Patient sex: M
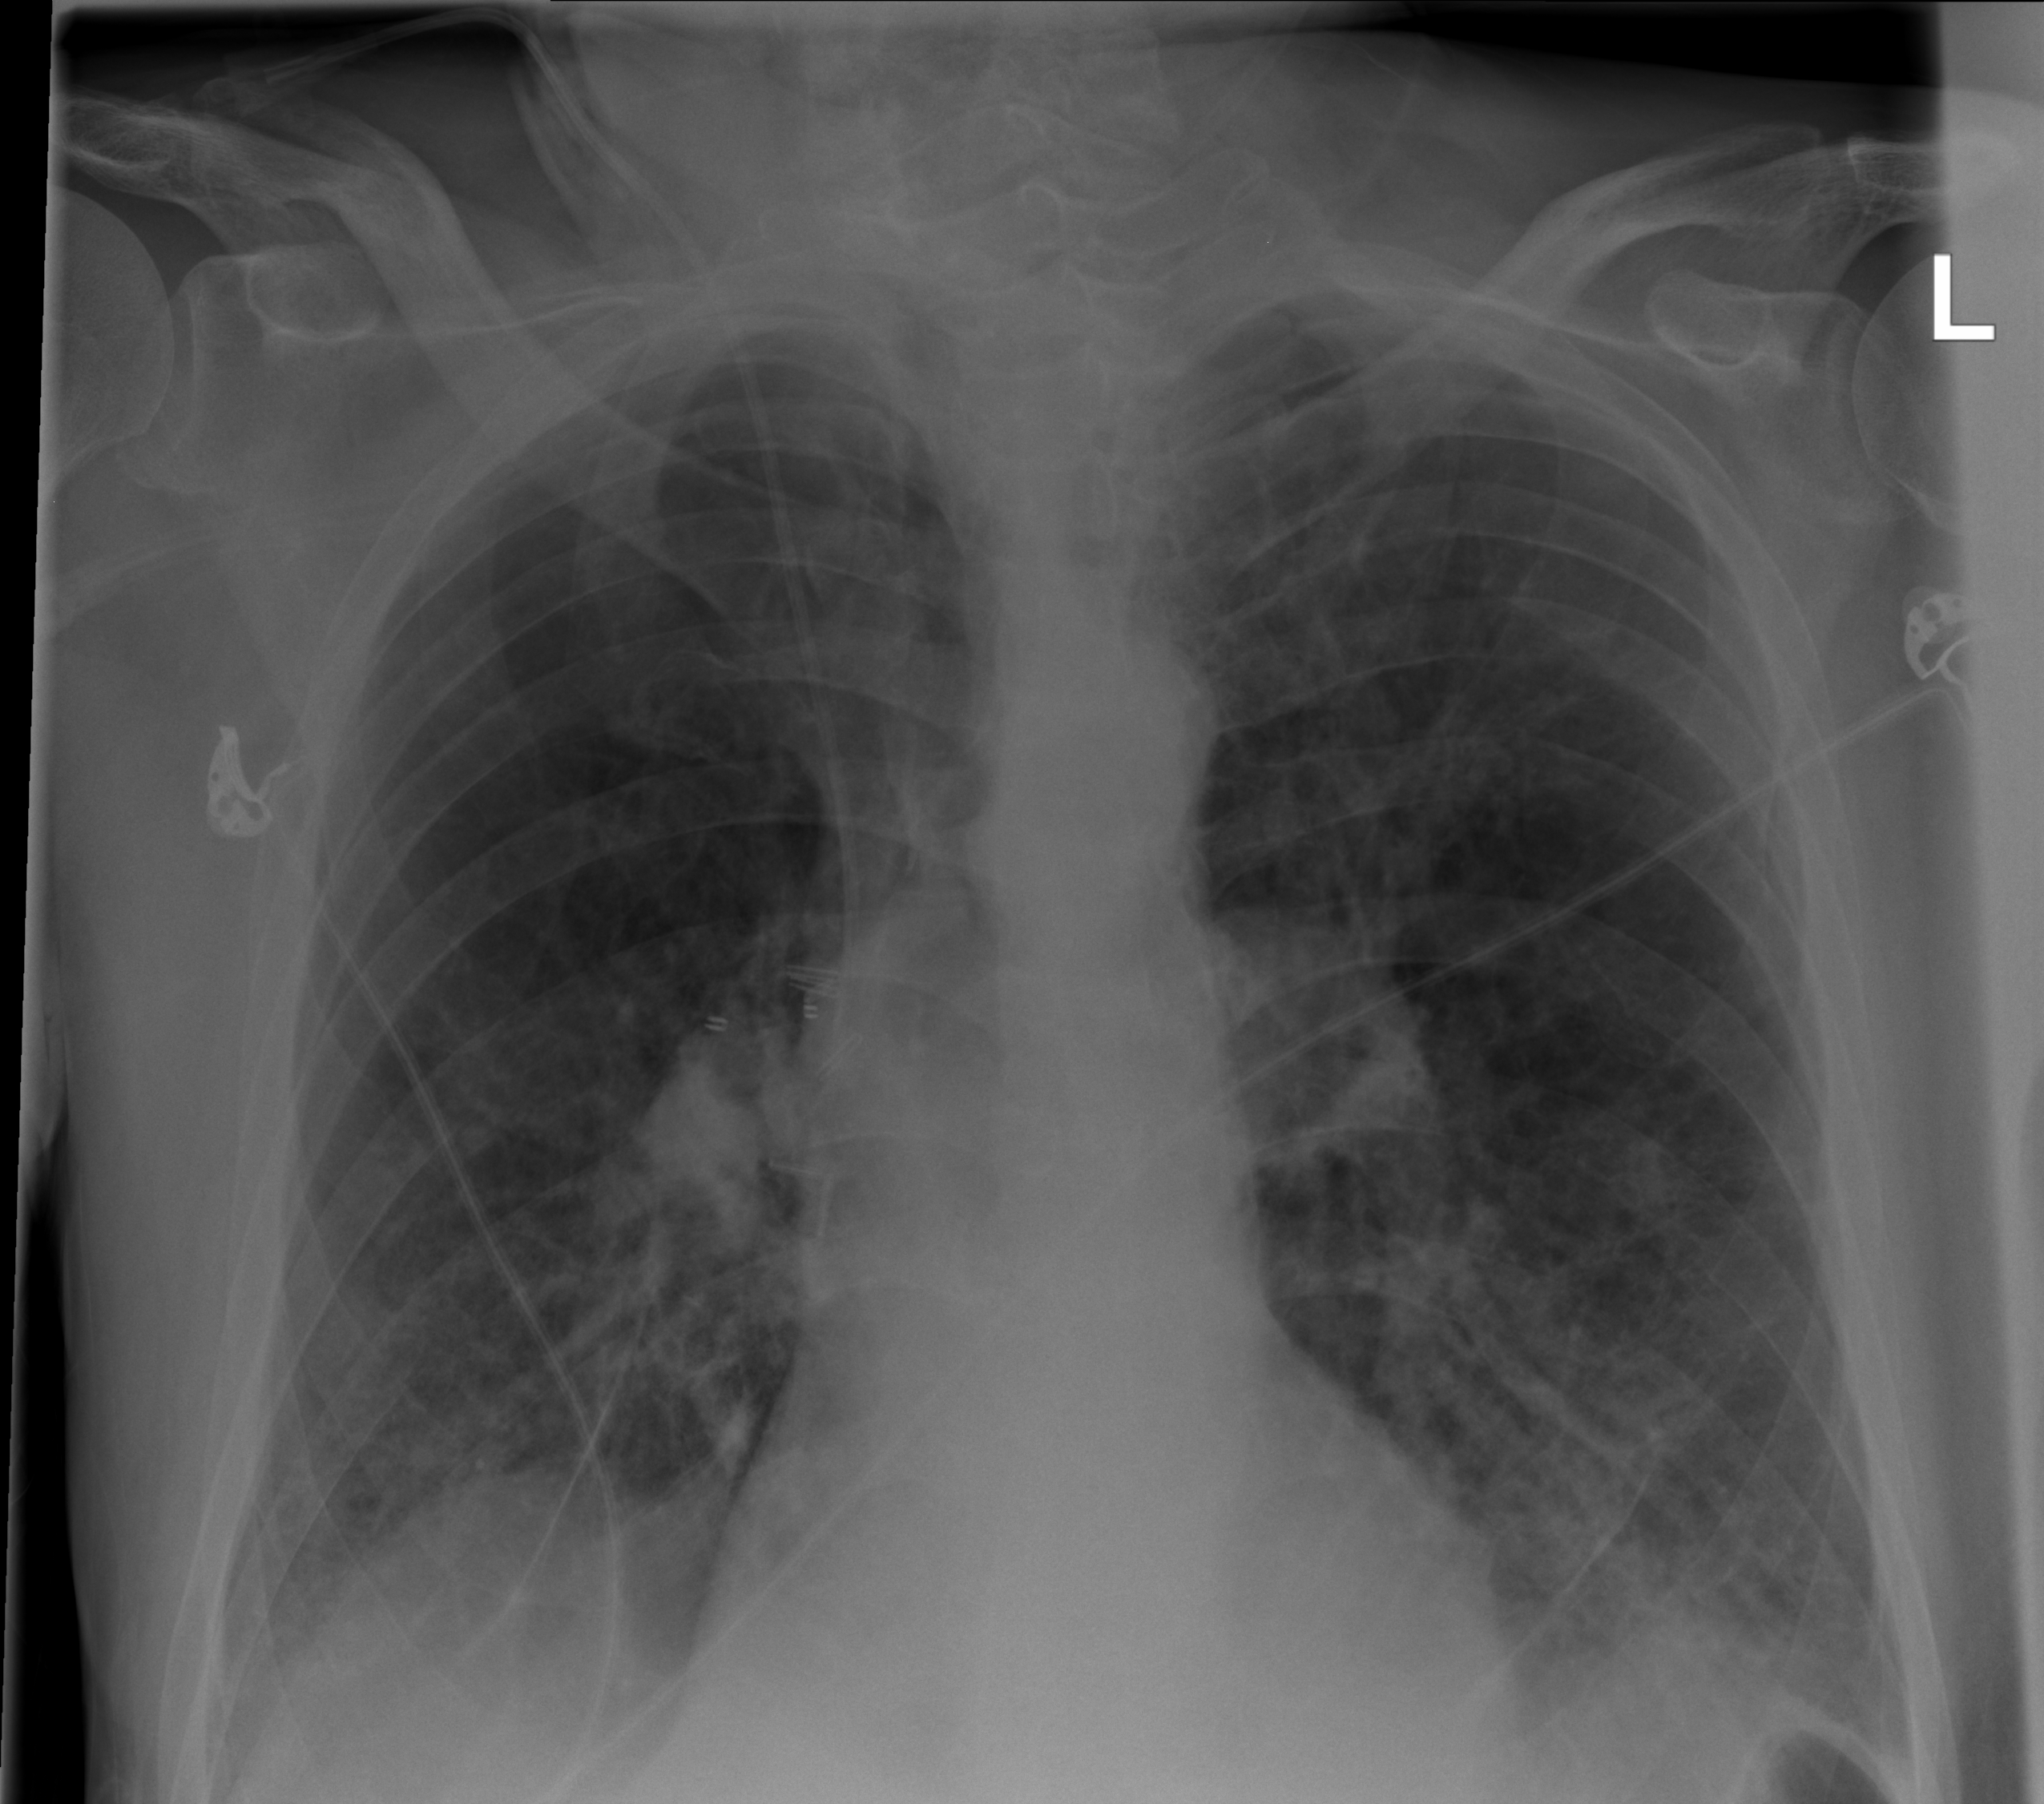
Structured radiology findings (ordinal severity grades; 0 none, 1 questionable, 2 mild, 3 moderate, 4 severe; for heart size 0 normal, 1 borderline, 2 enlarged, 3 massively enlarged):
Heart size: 0
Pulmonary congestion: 0
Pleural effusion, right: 1
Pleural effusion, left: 1
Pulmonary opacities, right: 2
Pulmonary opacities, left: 2
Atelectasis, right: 2
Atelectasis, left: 2